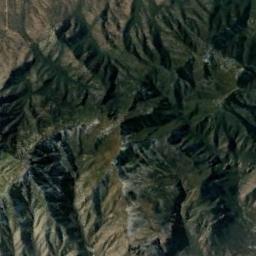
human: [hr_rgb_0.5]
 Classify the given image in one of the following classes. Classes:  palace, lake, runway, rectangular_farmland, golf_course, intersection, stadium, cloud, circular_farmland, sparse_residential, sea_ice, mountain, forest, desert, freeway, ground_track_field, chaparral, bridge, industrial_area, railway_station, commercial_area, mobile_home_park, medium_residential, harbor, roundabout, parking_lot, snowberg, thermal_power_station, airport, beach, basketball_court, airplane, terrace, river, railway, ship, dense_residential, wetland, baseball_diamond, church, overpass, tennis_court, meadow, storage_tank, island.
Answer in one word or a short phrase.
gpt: mountain